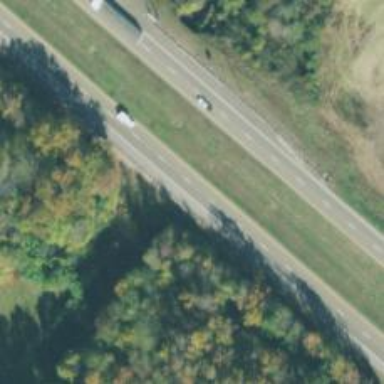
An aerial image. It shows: Trunk highway.